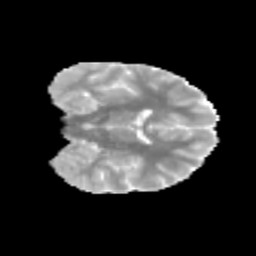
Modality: MD
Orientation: coronal
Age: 13
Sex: female
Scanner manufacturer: siemens
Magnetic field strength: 3 T
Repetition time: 3.8 s
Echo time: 0.07 s